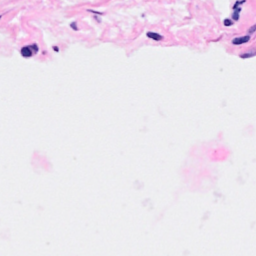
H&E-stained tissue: Breast